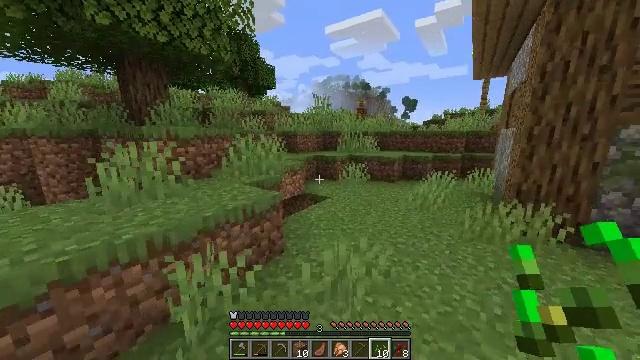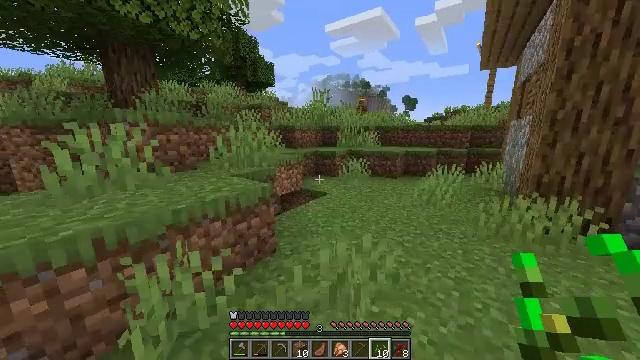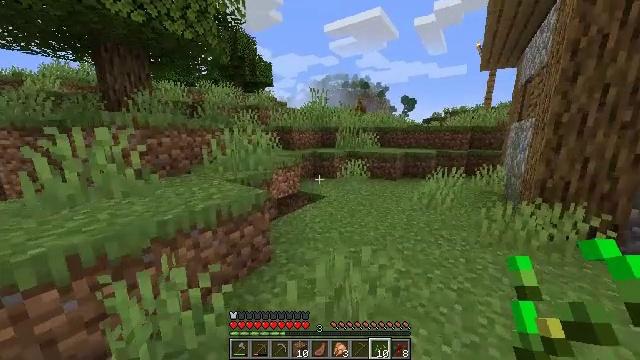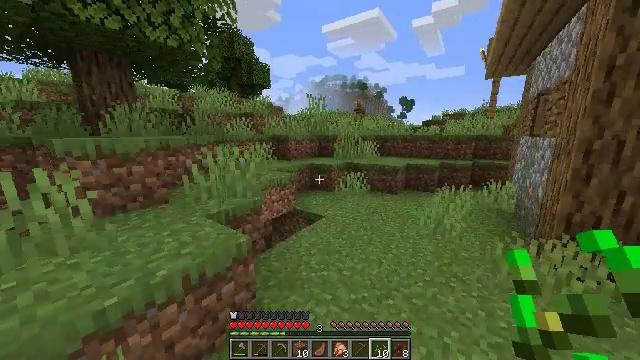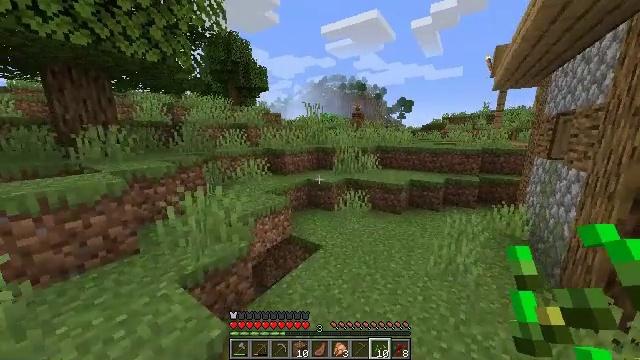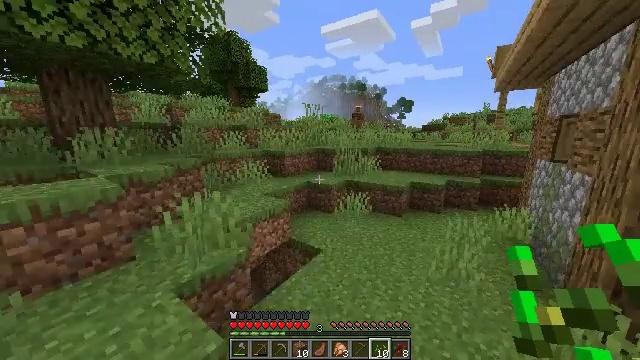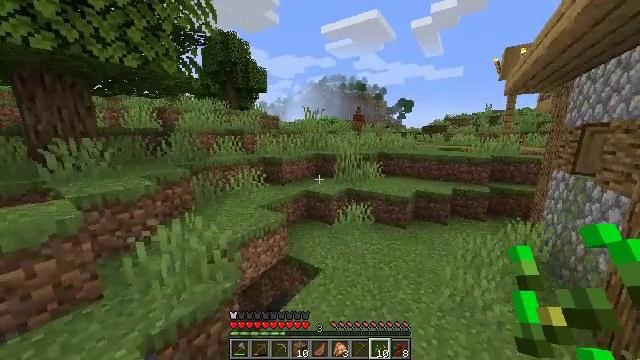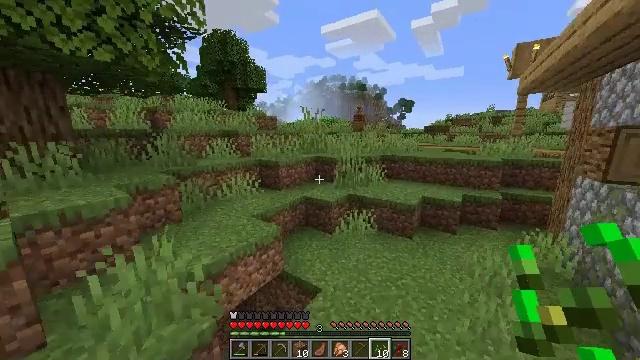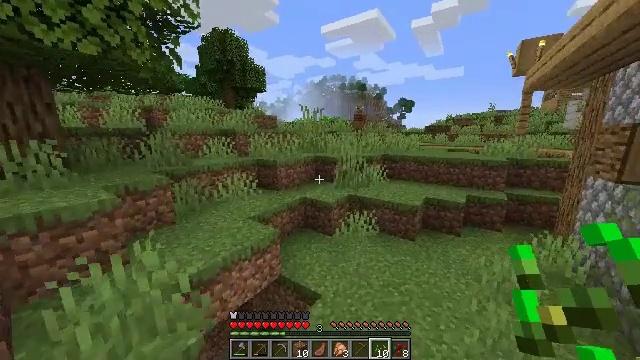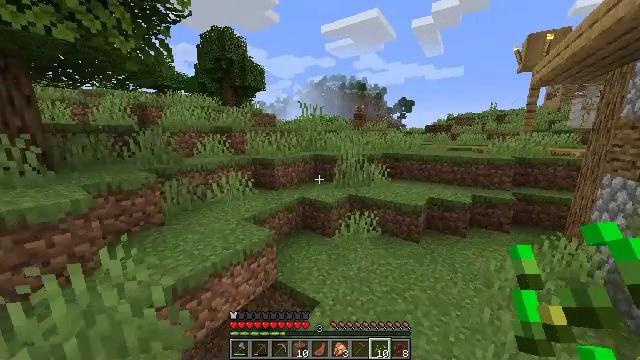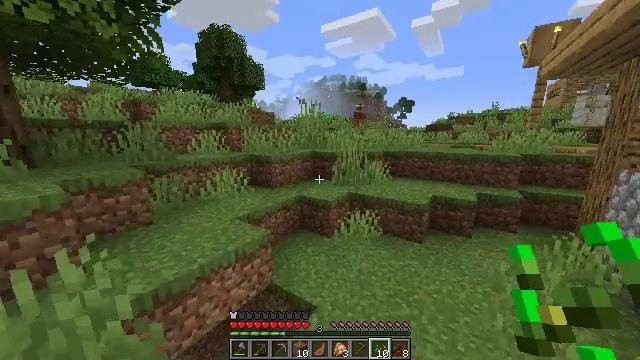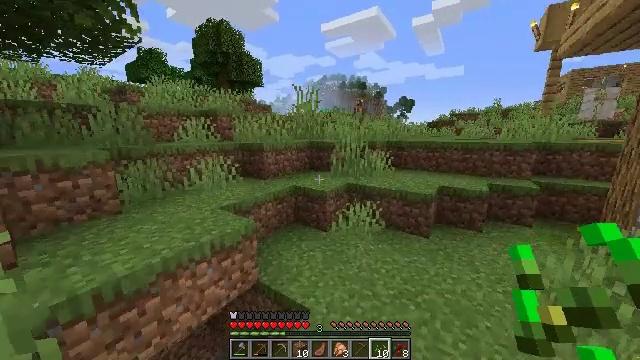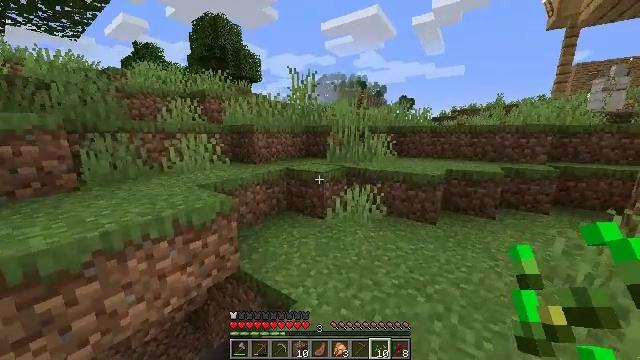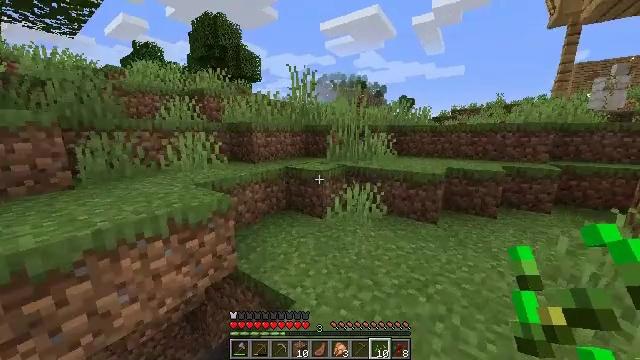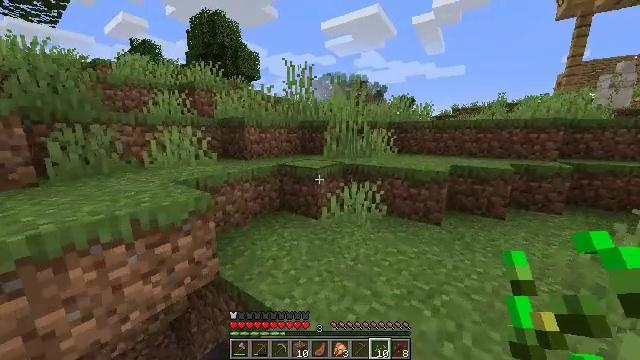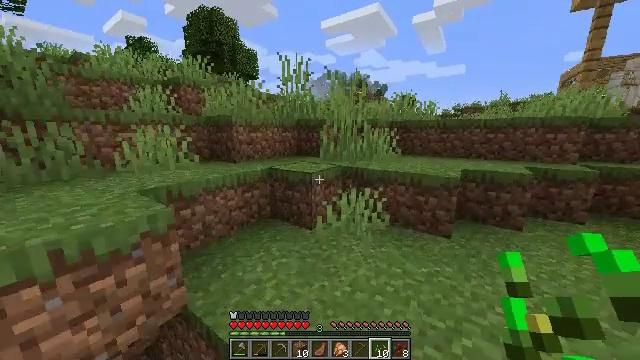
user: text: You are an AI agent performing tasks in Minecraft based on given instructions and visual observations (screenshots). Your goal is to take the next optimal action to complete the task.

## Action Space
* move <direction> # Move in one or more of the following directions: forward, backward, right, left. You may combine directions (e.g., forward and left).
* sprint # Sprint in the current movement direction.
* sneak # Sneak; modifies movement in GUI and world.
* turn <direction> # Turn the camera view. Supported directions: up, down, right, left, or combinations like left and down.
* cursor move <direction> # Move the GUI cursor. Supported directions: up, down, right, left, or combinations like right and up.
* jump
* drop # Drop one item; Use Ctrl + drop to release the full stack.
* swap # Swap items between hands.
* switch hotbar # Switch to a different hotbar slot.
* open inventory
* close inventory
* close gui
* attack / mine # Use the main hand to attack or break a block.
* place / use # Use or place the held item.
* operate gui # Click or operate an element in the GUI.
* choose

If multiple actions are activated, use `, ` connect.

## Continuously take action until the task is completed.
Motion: motion action
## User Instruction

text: Retrieve carrots by attacking the plant.
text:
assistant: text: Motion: move forward, jump
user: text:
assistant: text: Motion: move forward, jump
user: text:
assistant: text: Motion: move forward
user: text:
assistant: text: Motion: move forward
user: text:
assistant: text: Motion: move forward
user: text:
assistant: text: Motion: move forward
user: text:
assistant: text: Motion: move forward
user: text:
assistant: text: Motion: move forward and move right
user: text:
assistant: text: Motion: move forward and move right
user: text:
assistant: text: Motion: move forward and move right
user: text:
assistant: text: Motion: move forward and move right
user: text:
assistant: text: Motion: move forward and move right
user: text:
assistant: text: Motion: move forward
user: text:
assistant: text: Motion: move forward
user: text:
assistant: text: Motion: move forward
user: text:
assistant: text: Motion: move forward, turn right
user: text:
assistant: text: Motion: move forward, turn right
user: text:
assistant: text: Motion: move forward
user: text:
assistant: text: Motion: move forward, jump
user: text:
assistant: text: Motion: move forward, jump
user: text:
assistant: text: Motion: move forward, jump
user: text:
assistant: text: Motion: move forward, jump
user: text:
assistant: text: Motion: move forward and move left
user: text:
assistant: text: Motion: move forward and move left
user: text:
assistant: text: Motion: move forward and move left
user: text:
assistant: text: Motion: move forward and move left, jump
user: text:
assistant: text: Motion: move forward, jump
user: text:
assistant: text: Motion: move forward, jump
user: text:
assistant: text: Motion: move forward, jump
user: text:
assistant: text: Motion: move forward